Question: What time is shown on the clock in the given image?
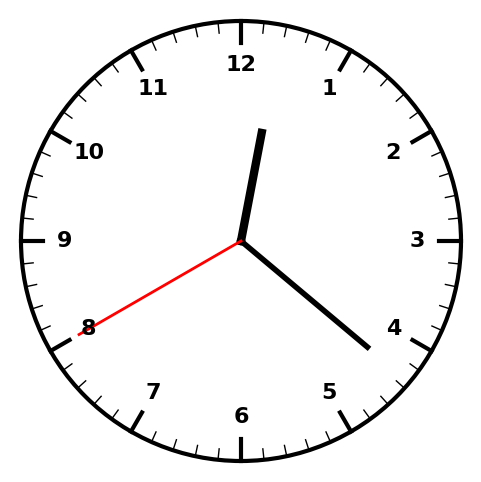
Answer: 12:21:40